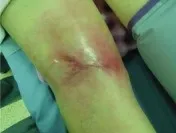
Second patient. A. Pre-operative effluence from incision-site.
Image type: medical_photograph (skin_photograph)